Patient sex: F
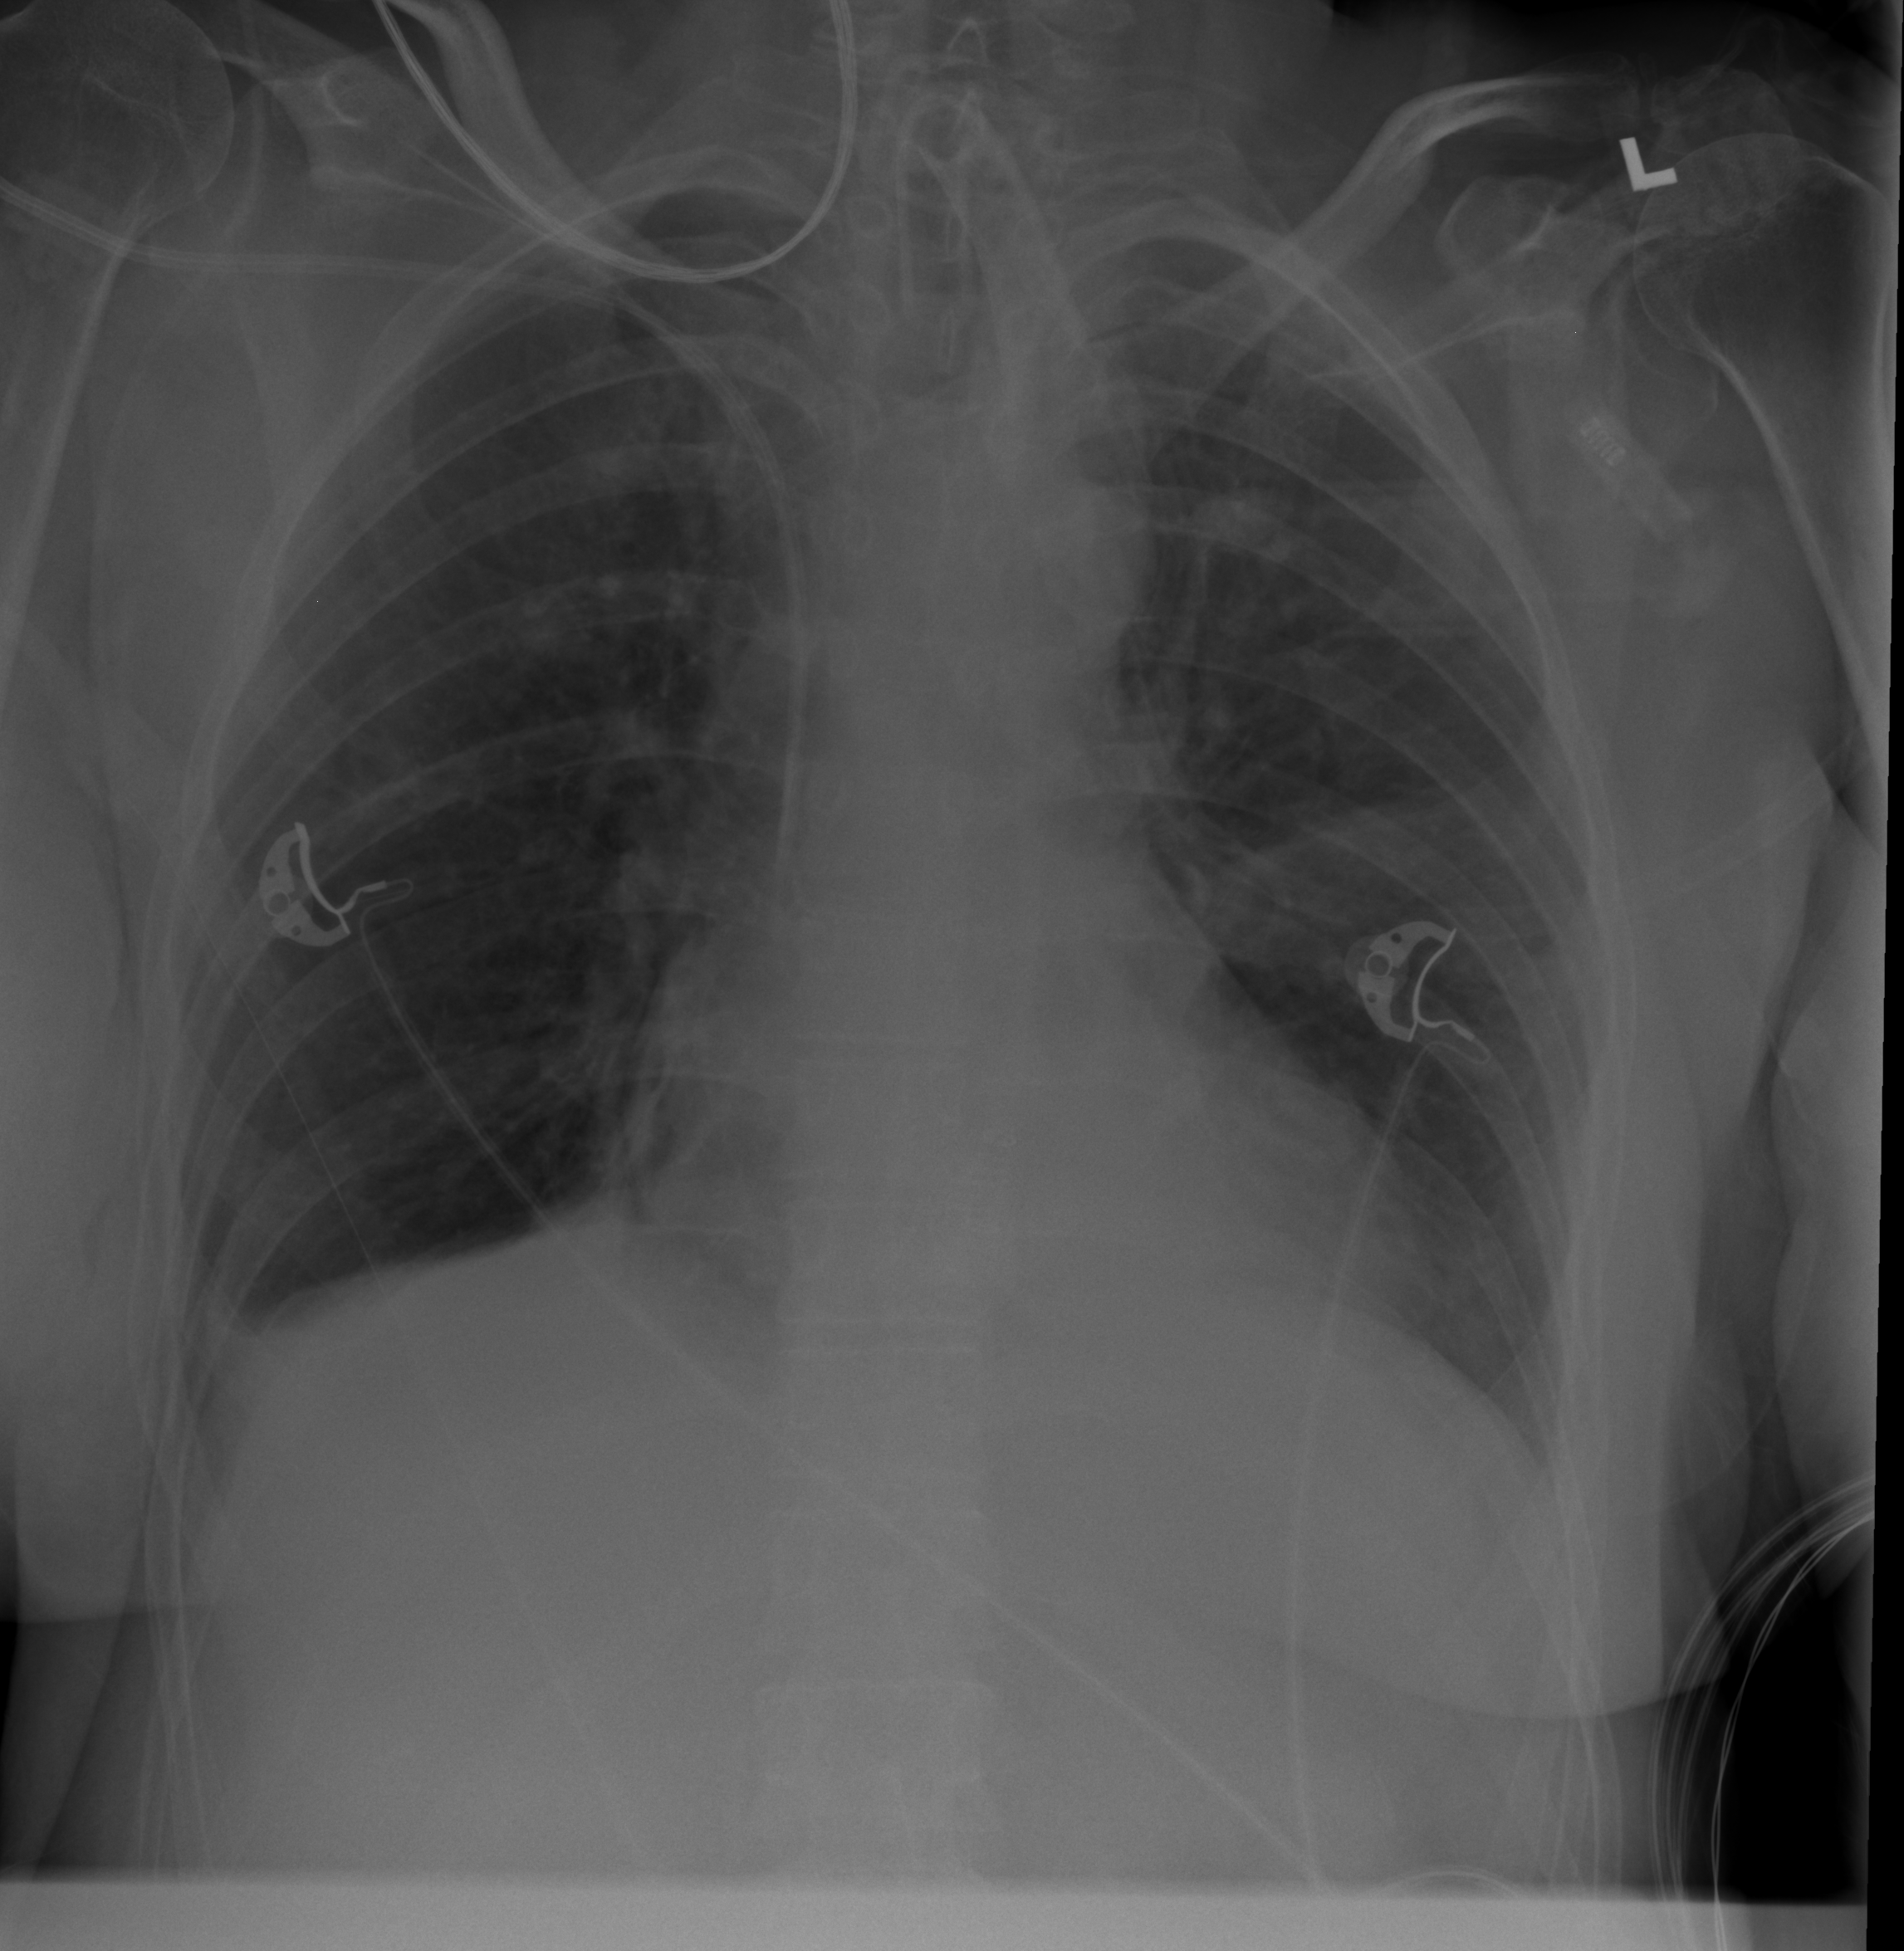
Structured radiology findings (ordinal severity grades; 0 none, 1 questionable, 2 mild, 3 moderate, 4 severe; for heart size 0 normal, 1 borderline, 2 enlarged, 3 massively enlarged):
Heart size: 1
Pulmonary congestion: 0
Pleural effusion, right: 1
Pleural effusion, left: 0
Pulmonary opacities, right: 0
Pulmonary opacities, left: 0
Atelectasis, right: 2
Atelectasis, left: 2